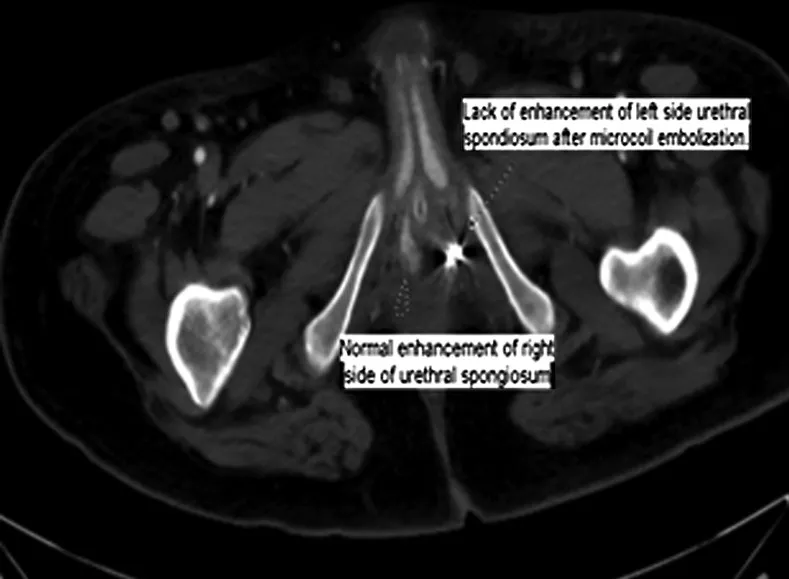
CT angiography demonstrates decreased enhancement of the left spongiosal tissue compared with the right spongiosal tissue after selective angioembolization.
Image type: radiology (ct)